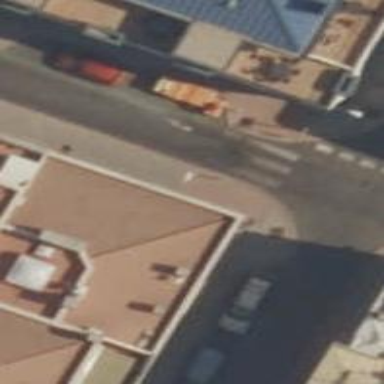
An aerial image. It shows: Uncontrolled zebra crossing on the road.